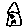
Label: house